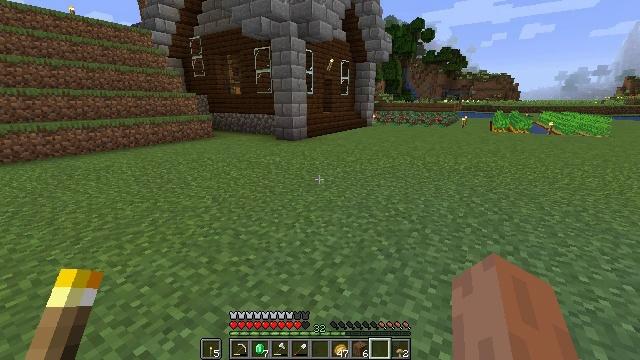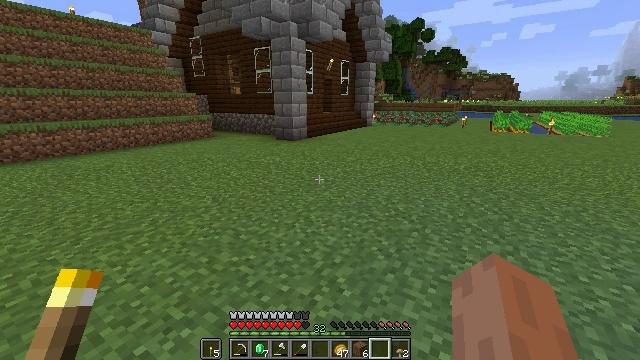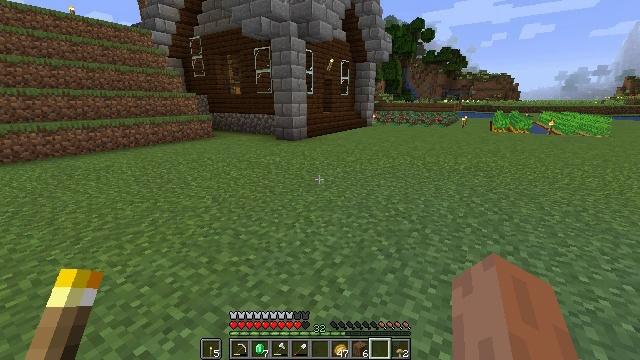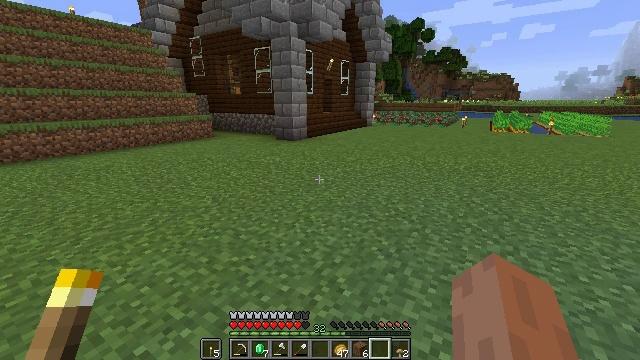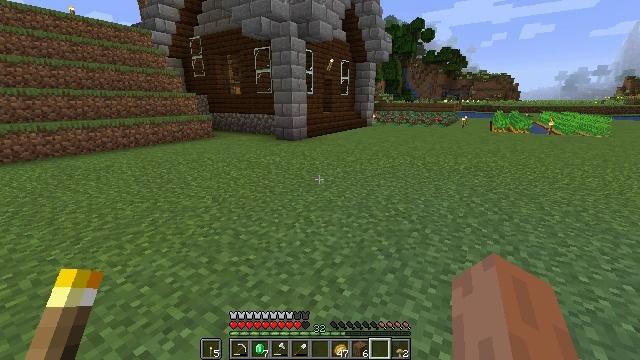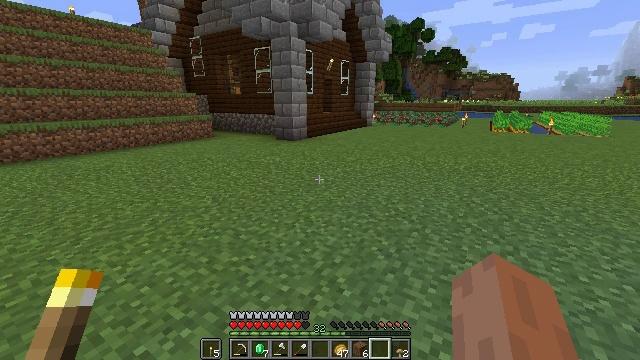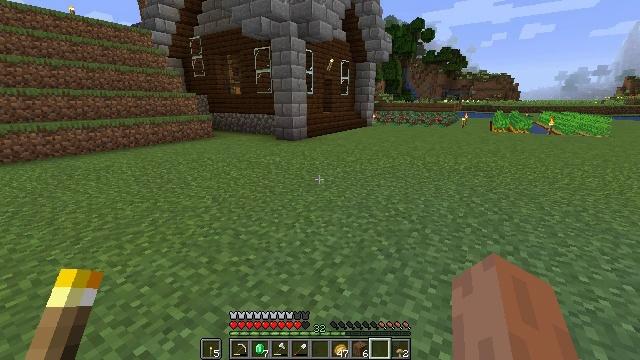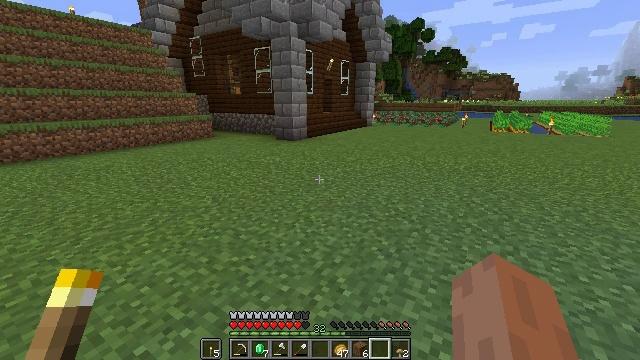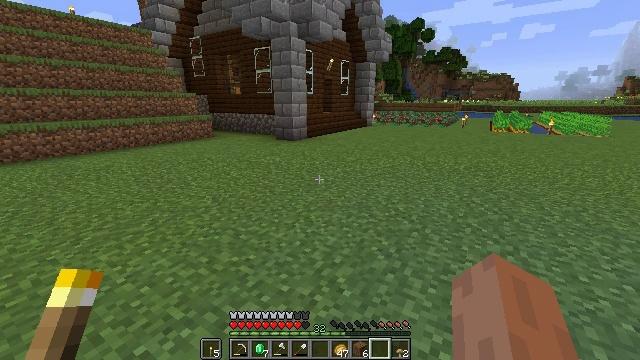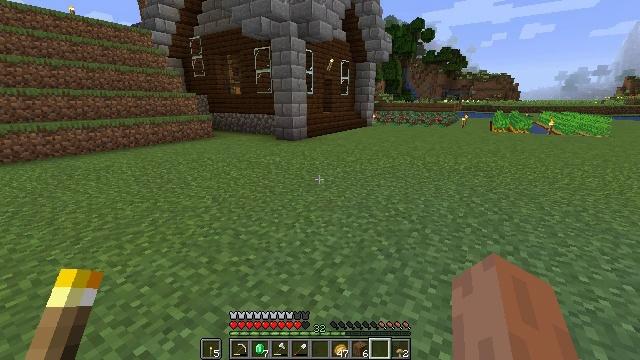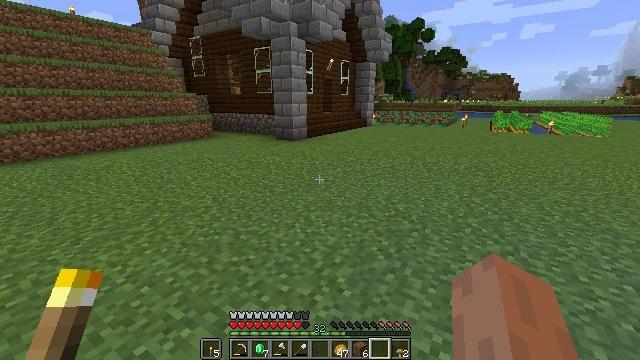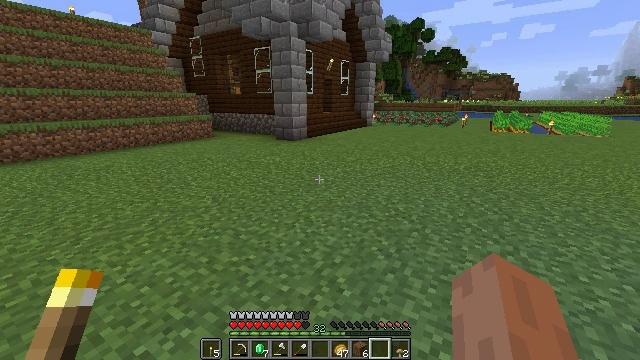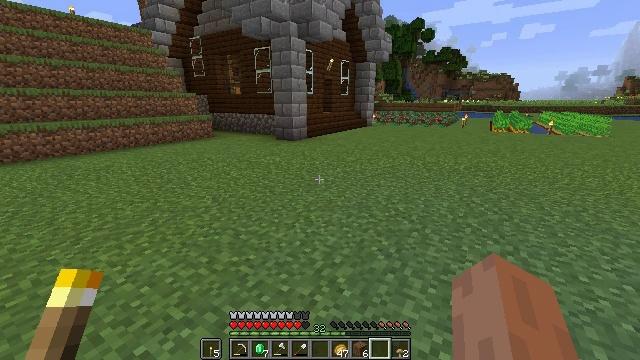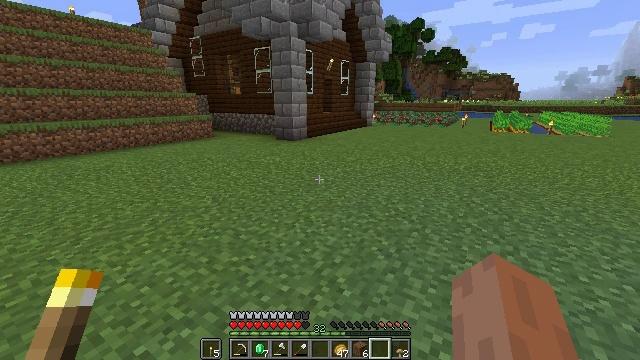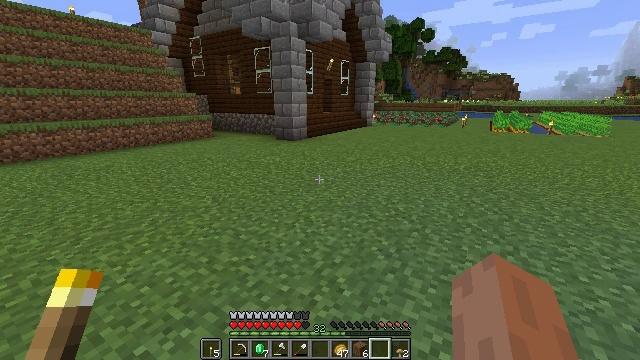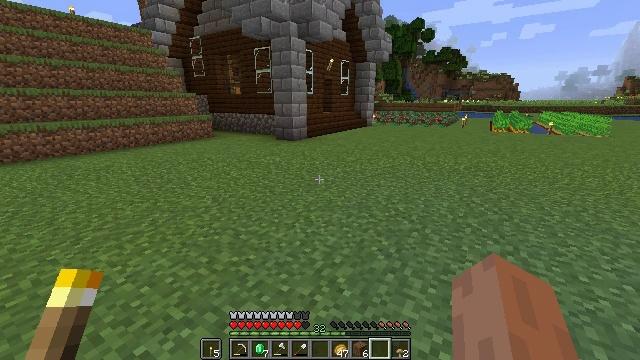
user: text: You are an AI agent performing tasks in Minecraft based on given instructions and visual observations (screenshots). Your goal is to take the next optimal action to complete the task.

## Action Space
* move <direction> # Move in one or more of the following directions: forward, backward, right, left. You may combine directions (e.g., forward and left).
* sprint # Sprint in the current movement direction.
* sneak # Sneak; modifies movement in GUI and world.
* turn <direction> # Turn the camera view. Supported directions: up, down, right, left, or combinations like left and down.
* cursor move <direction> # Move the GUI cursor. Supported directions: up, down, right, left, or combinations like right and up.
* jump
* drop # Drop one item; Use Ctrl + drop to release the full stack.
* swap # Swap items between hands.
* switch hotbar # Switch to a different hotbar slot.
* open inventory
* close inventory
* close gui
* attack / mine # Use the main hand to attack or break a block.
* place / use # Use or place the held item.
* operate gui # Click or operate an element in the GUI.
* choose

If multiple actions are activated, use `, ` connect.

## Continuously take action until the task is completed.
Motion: motion action
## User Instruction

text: Create spruce stairs using a crafting table.
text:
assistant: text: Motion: no_op
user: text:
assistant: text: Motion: no_op
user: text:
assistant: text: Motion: no_op
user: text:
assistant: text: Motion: no_op
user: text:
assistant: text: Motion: no_op
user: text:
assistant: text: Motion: no_op
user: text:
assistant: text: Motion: no_op
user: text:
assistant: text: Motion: no_op
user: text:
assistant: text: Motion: no_op
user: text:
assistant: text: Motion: no_op
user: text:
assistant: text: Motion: no_op
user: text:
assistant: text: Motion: no_op
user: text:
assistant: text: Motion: no_op
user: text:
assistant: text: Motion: no_op
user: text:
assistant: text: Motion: no_op
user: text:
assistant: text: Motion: no_op
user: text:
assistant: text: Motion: no_op
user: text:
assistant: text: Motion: no_op
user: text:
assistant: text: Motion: no_op
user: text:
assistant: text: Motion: no_op
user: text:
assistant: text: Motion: no_op
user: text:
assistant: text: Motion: no_op
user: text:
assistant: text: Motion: no_op
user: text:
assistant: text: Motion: no_op
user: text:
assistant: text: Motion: no_op
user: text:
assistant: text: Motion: no_op
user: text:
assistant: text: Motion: no_op
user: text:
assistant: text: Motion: no_op
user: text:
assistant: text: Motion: no_op
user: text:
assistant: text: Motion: no_op